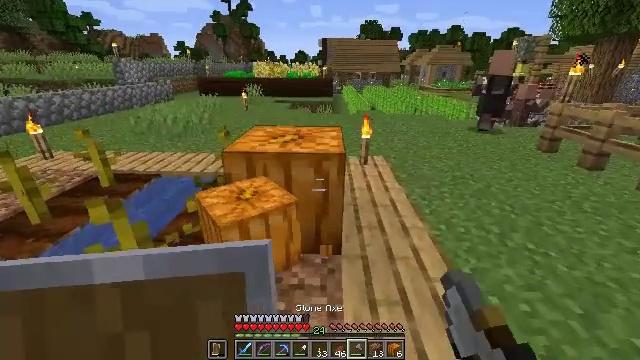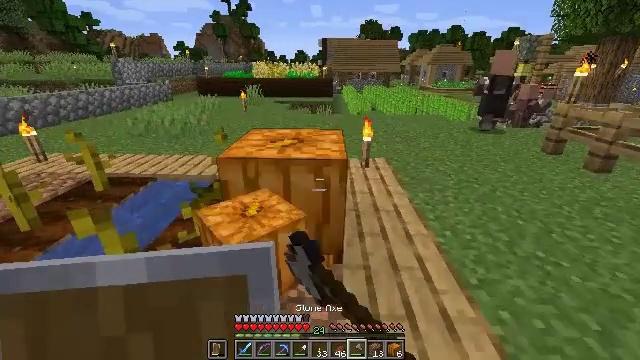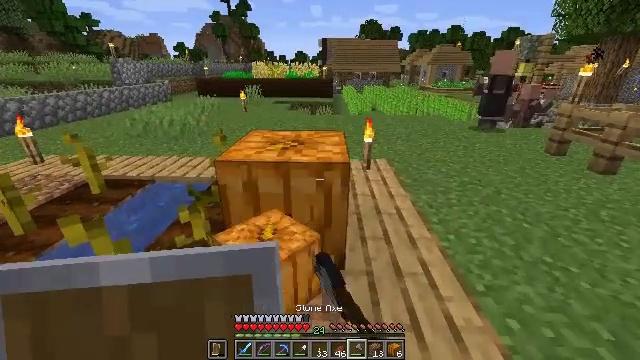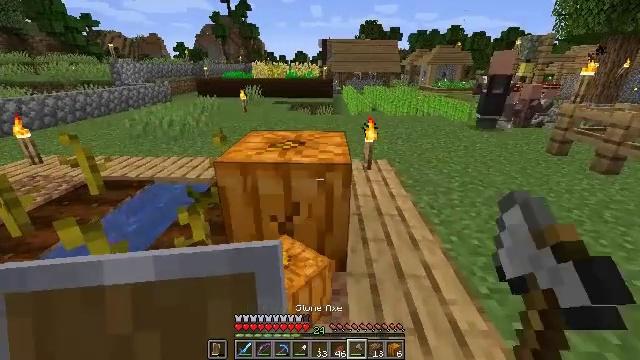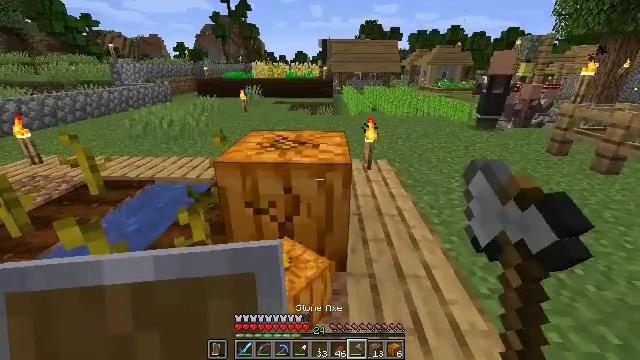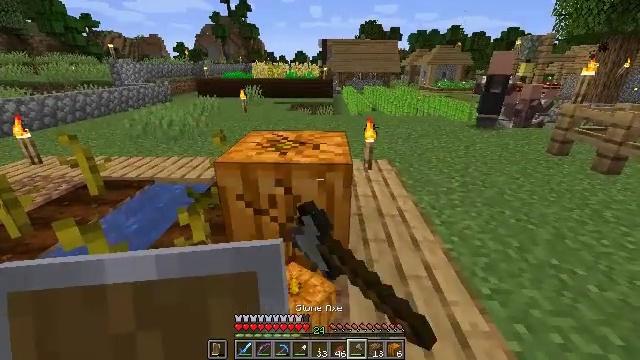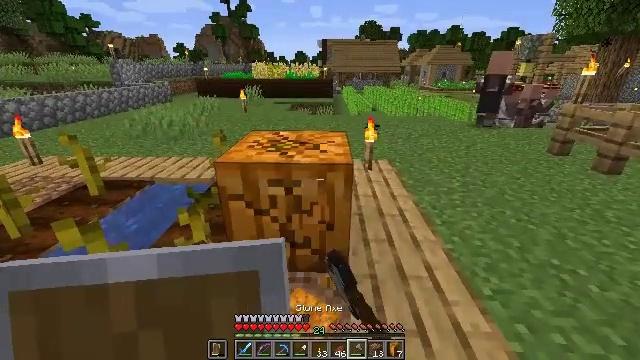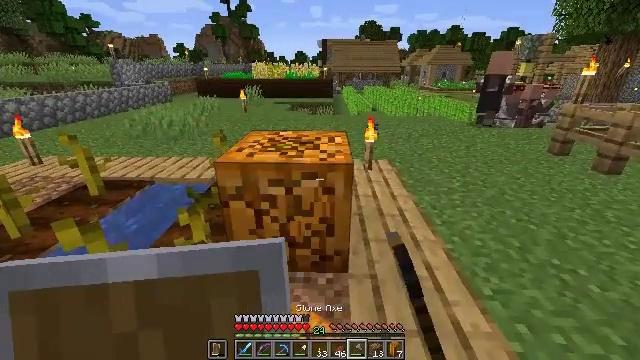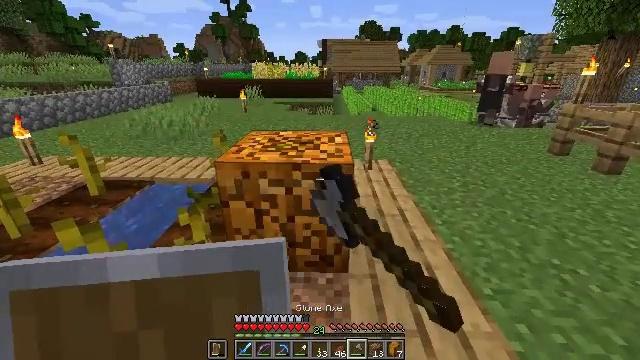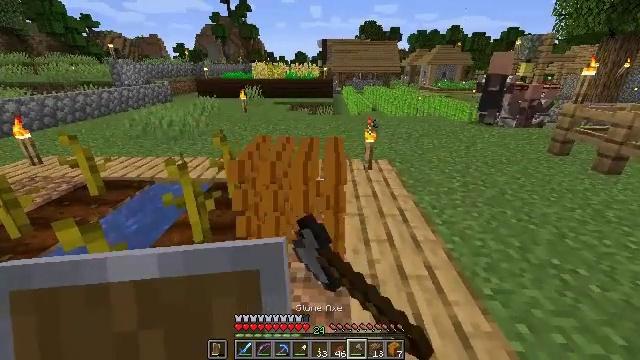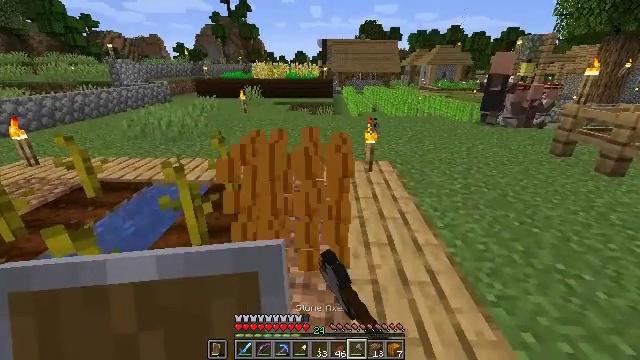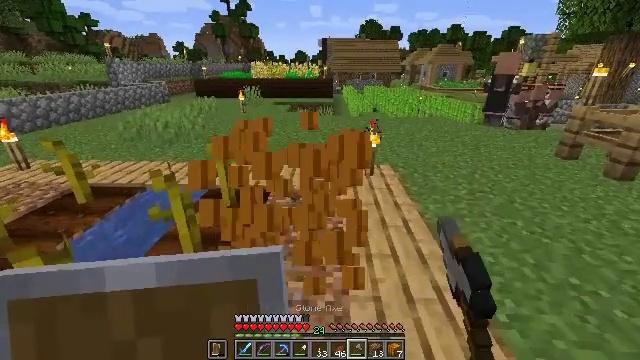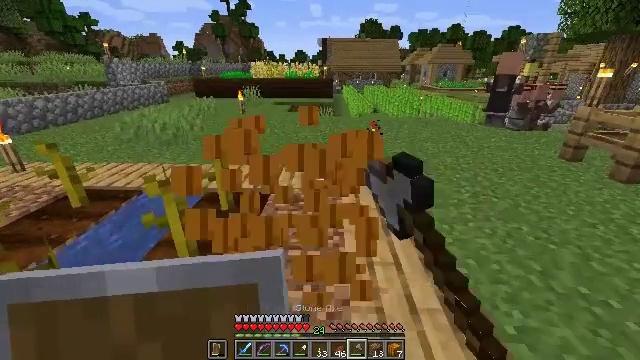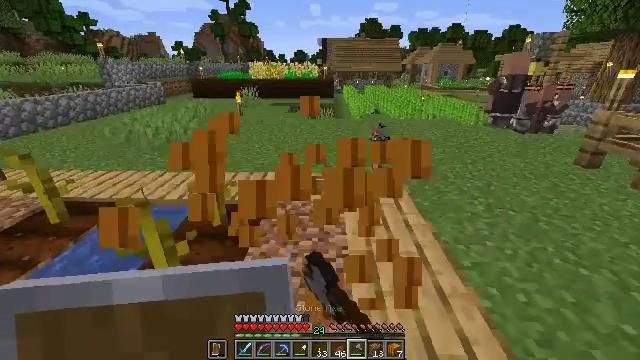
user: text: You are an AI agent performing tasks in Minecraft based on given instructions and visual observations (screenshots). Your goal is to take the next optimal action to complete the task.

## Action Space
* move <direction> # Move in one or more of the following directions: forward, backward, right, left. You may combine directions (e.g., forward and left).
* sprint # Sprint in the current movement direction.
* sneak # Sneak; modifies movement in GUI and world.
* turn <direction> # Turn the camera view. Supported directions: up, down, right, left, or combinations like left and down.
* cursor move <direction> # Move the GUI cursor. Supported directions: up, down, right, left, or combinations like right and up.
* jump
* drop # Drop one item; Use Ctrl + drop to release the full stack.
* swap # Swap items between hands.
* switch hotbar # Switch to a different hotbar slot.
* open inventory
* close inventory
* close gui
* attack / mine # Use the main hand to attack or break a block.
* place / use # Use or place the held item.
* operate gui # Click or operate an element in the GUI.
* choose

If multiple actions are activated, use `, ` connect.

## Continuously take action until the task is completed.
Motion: motion action
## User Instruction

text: Harvest a pumpkin from the field.
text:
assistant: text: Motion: attack / mine
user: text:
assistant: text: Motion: attack / mine
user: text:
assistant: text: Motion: attack / mine
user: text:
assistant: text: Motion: attack / mine
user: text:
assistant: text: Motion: attack / mine
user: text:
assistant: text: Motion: attack / mine
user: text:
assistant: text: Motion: attack / mine
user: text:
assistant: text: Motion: attack / mine
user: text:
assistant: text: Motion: attack / mine
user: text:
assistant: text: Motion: move forward, attack / mine
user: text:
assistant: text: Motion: move forward, attack / mine
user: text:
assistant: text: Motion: move forward, attack / mine
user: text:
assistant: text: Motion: move forward
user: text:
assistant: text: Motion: sprint